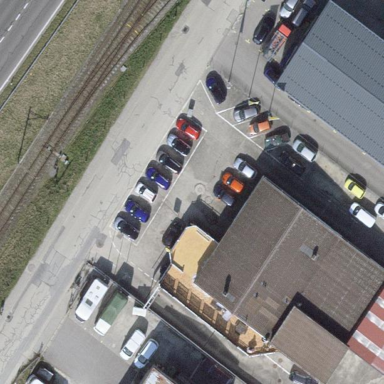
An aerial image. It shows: Industrial building.